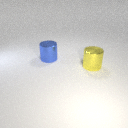
large yellow metal cylinder in front of large blue metal cylinder